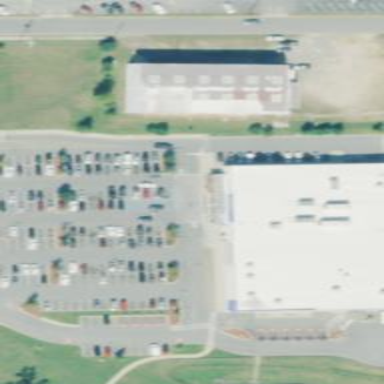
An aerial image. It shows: Retail building housing supermarket.